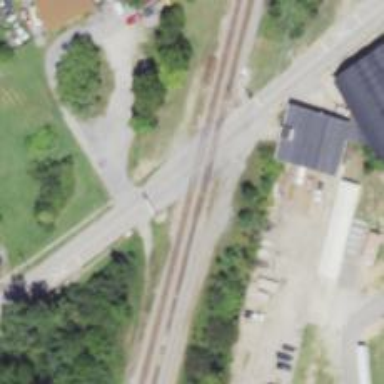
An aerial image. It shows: Railway level crossing.